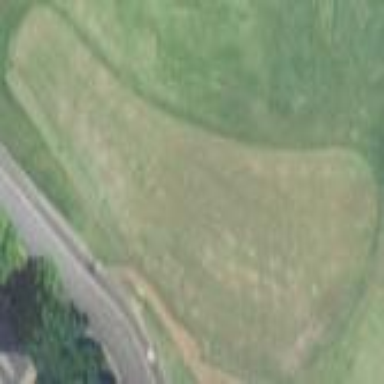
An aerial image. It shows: Golf tee on grassy land.